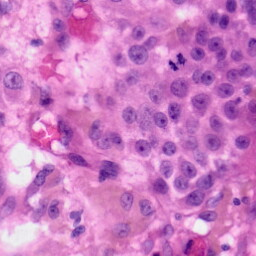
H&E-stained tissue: Skin